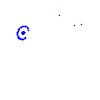
Particle: proton